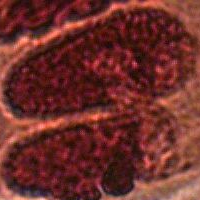
Label: telophase